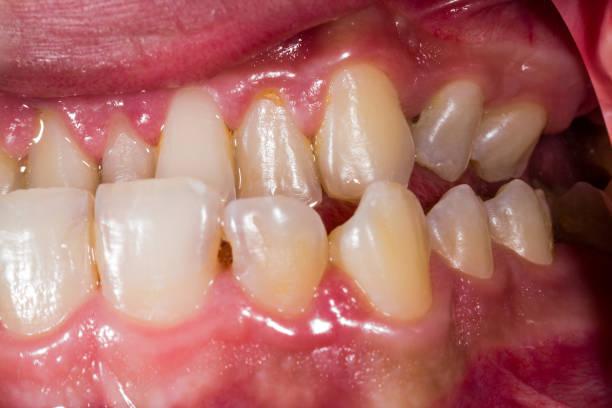
Condition: Gingivitis